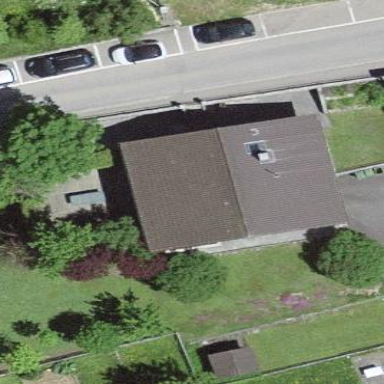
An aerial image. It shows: Gabled roof on residential building.